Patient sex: M
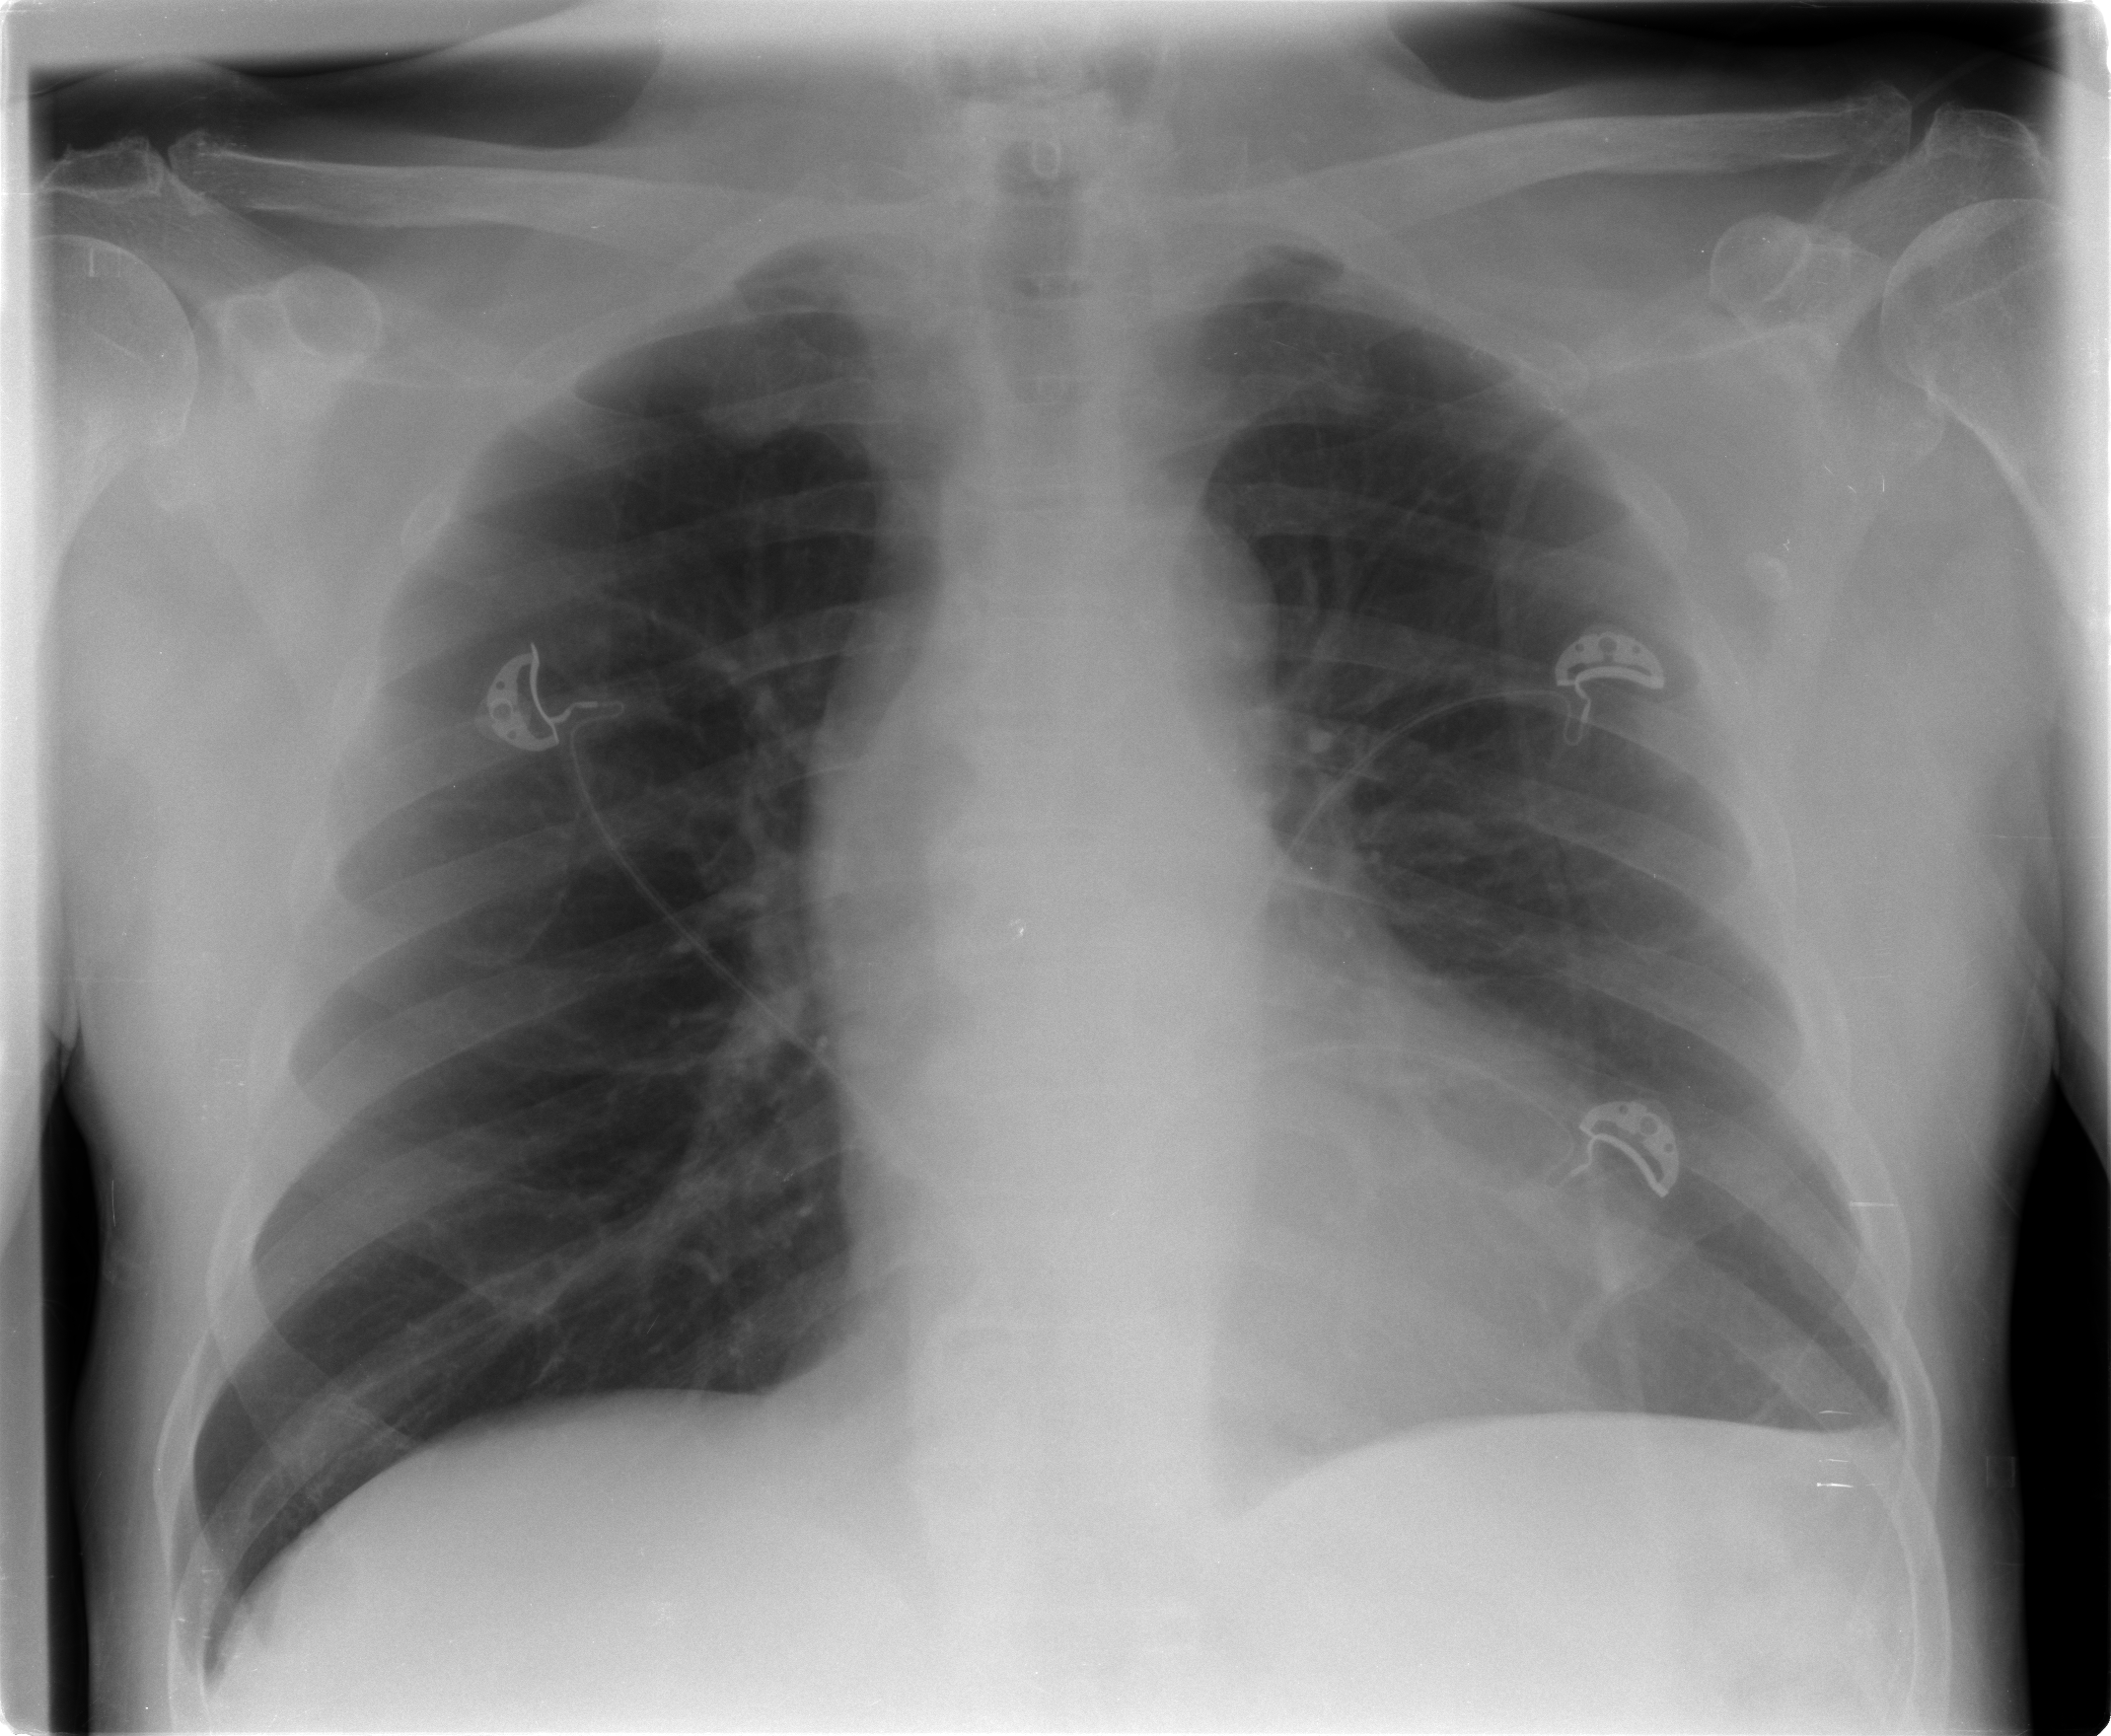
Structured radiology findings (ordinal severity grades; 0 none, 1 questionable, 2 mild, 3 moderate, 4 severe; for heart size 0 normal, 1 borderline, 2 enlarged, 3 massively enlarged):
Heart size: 0
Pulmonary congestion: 0
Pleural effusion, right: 0
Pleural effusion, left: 1
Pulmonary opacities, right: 0
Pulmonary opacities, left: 0
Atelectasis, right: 1
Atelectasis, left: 1